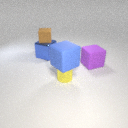
large blue metal cube behind large purple rubber cube